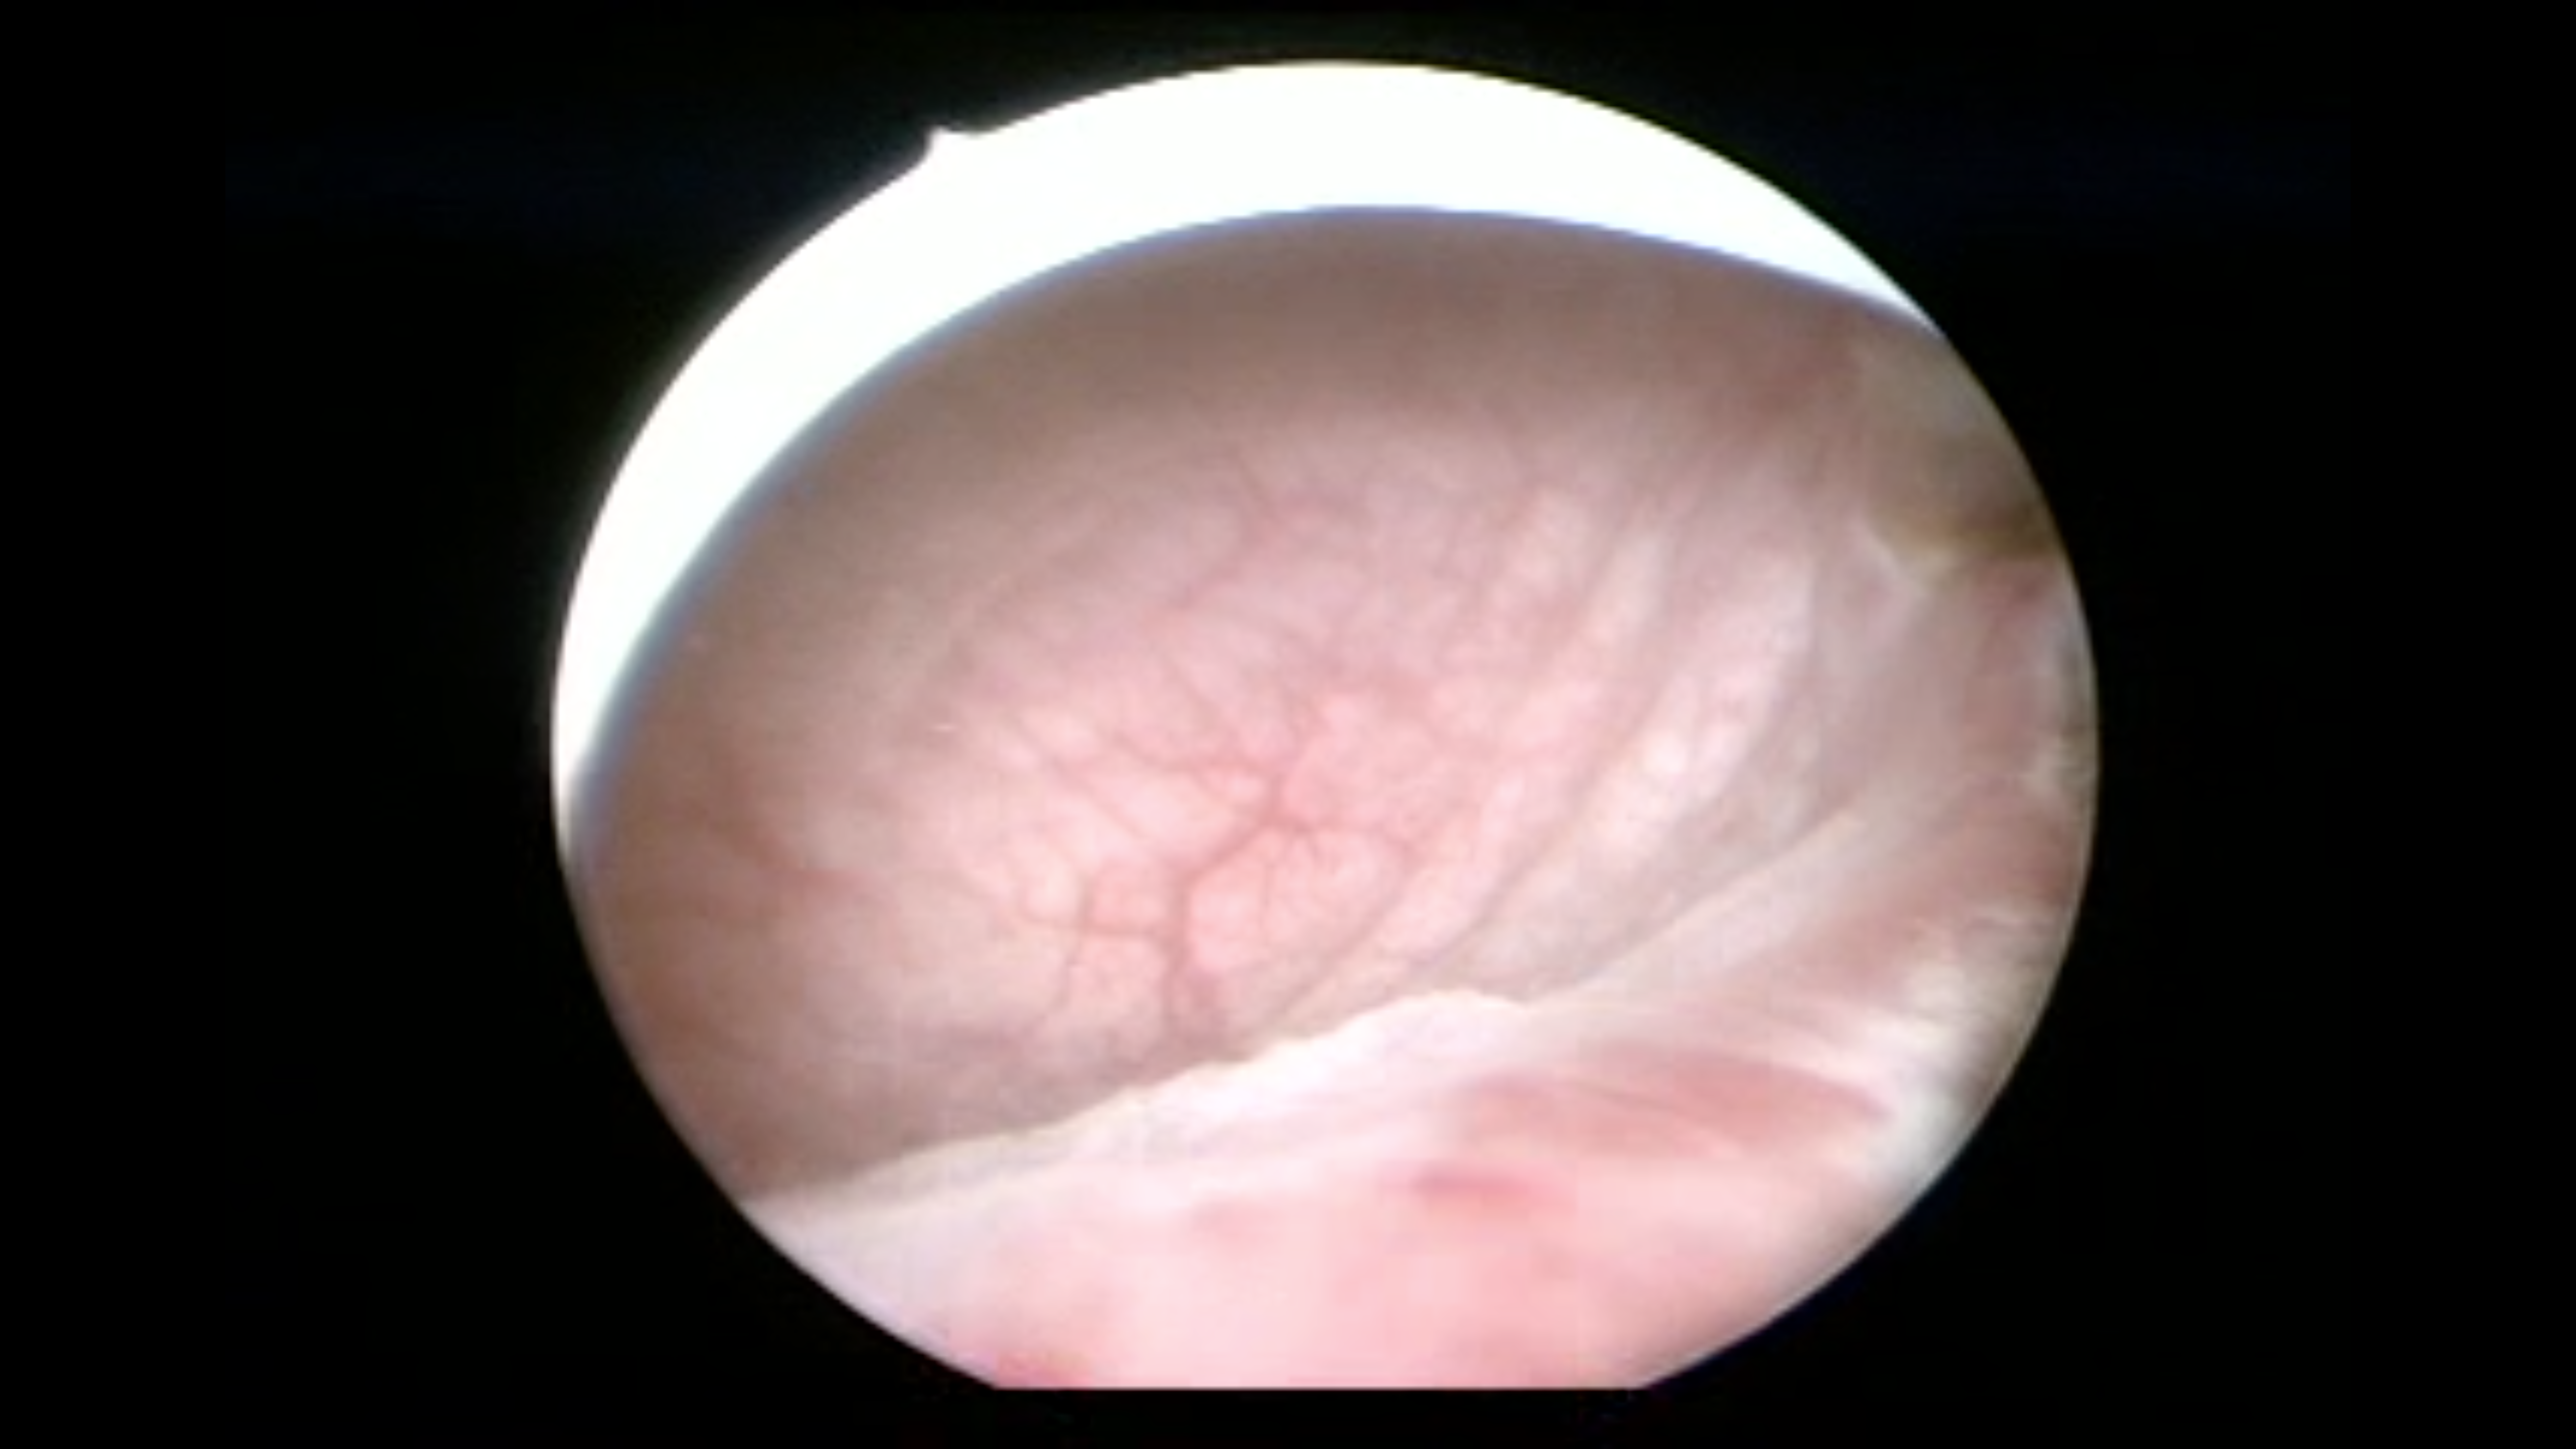
Modality: WLC
Class: Malignant
Subclass: HighGradePapillary
Lesion: L1
Stage: Ta
Morphology: Non-papillary
Bladder cancer association: Yes